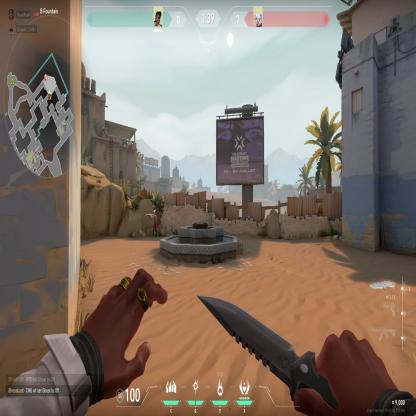
Label: enemy